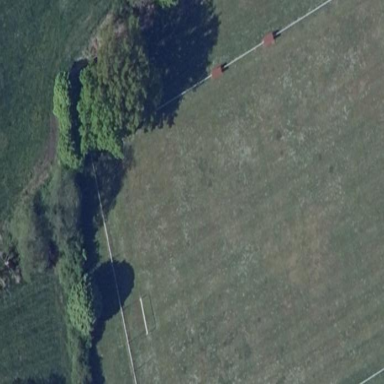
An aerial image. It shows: Soccer pitch for leisureland activities.